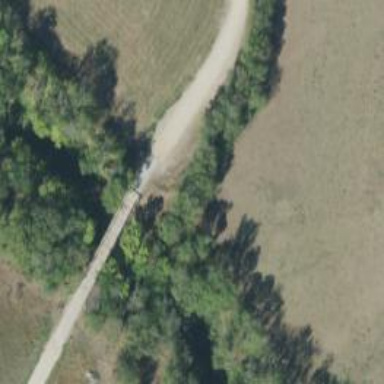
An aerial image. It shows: Residential road passing over trestle bridge.